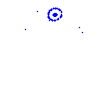
Particle: pion